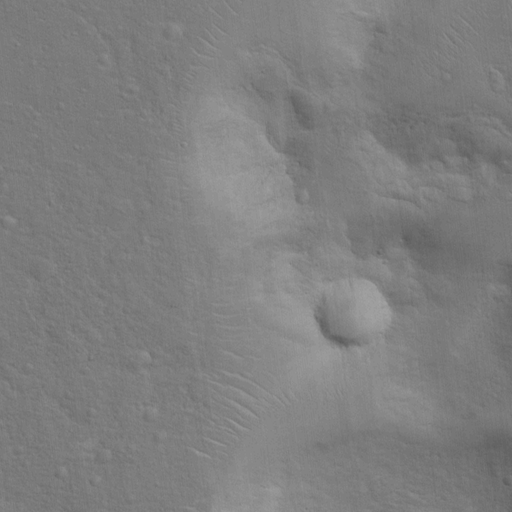
Classes present: Background, Cone